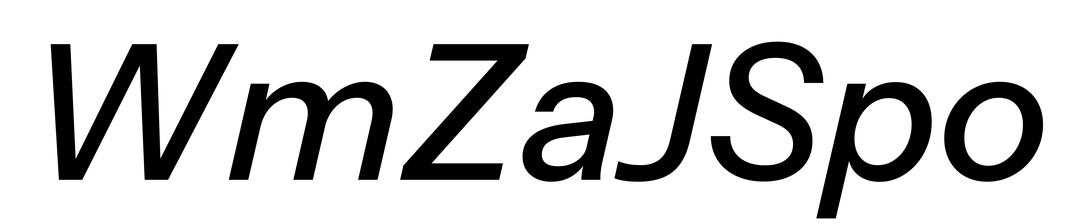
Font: InstrumentSans-Italic_Medium_Italic